Question: I can't uninstall 'wamp apache' service from the 'services' list
I have modified the 'uninstall_services' file of 'wamp' to look like:
'''
NET STOP wampapache
.inpachepache2.2.22in\httpd.exe -k uninstall -n 'wamp apache cow'
'''
i had a stupid ideea to write 3 words for the service name and now i can't delete this service
any ideas?

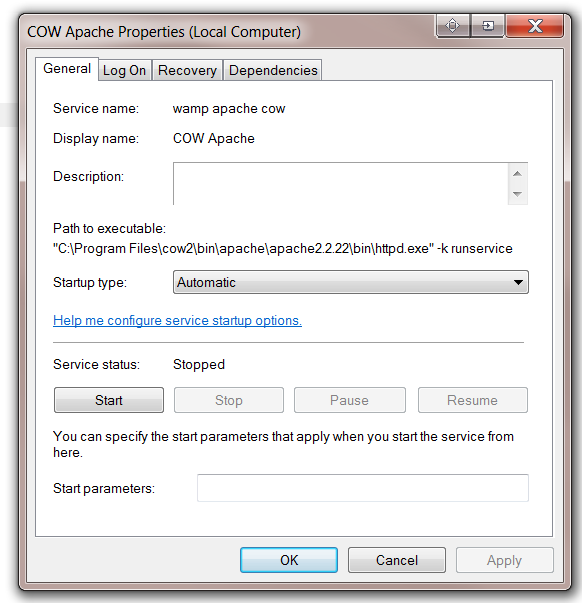
Answer: To delete service you can try in command promt
'''
sc delete <SERVICE_NAME>
'''